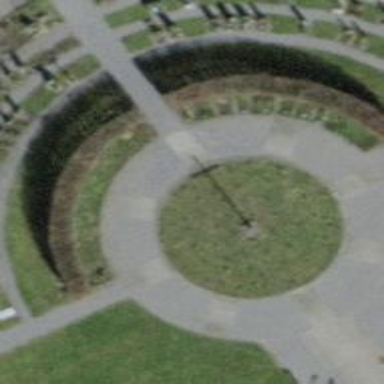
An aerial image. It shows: Wayside cross with historic significance.